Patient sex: M
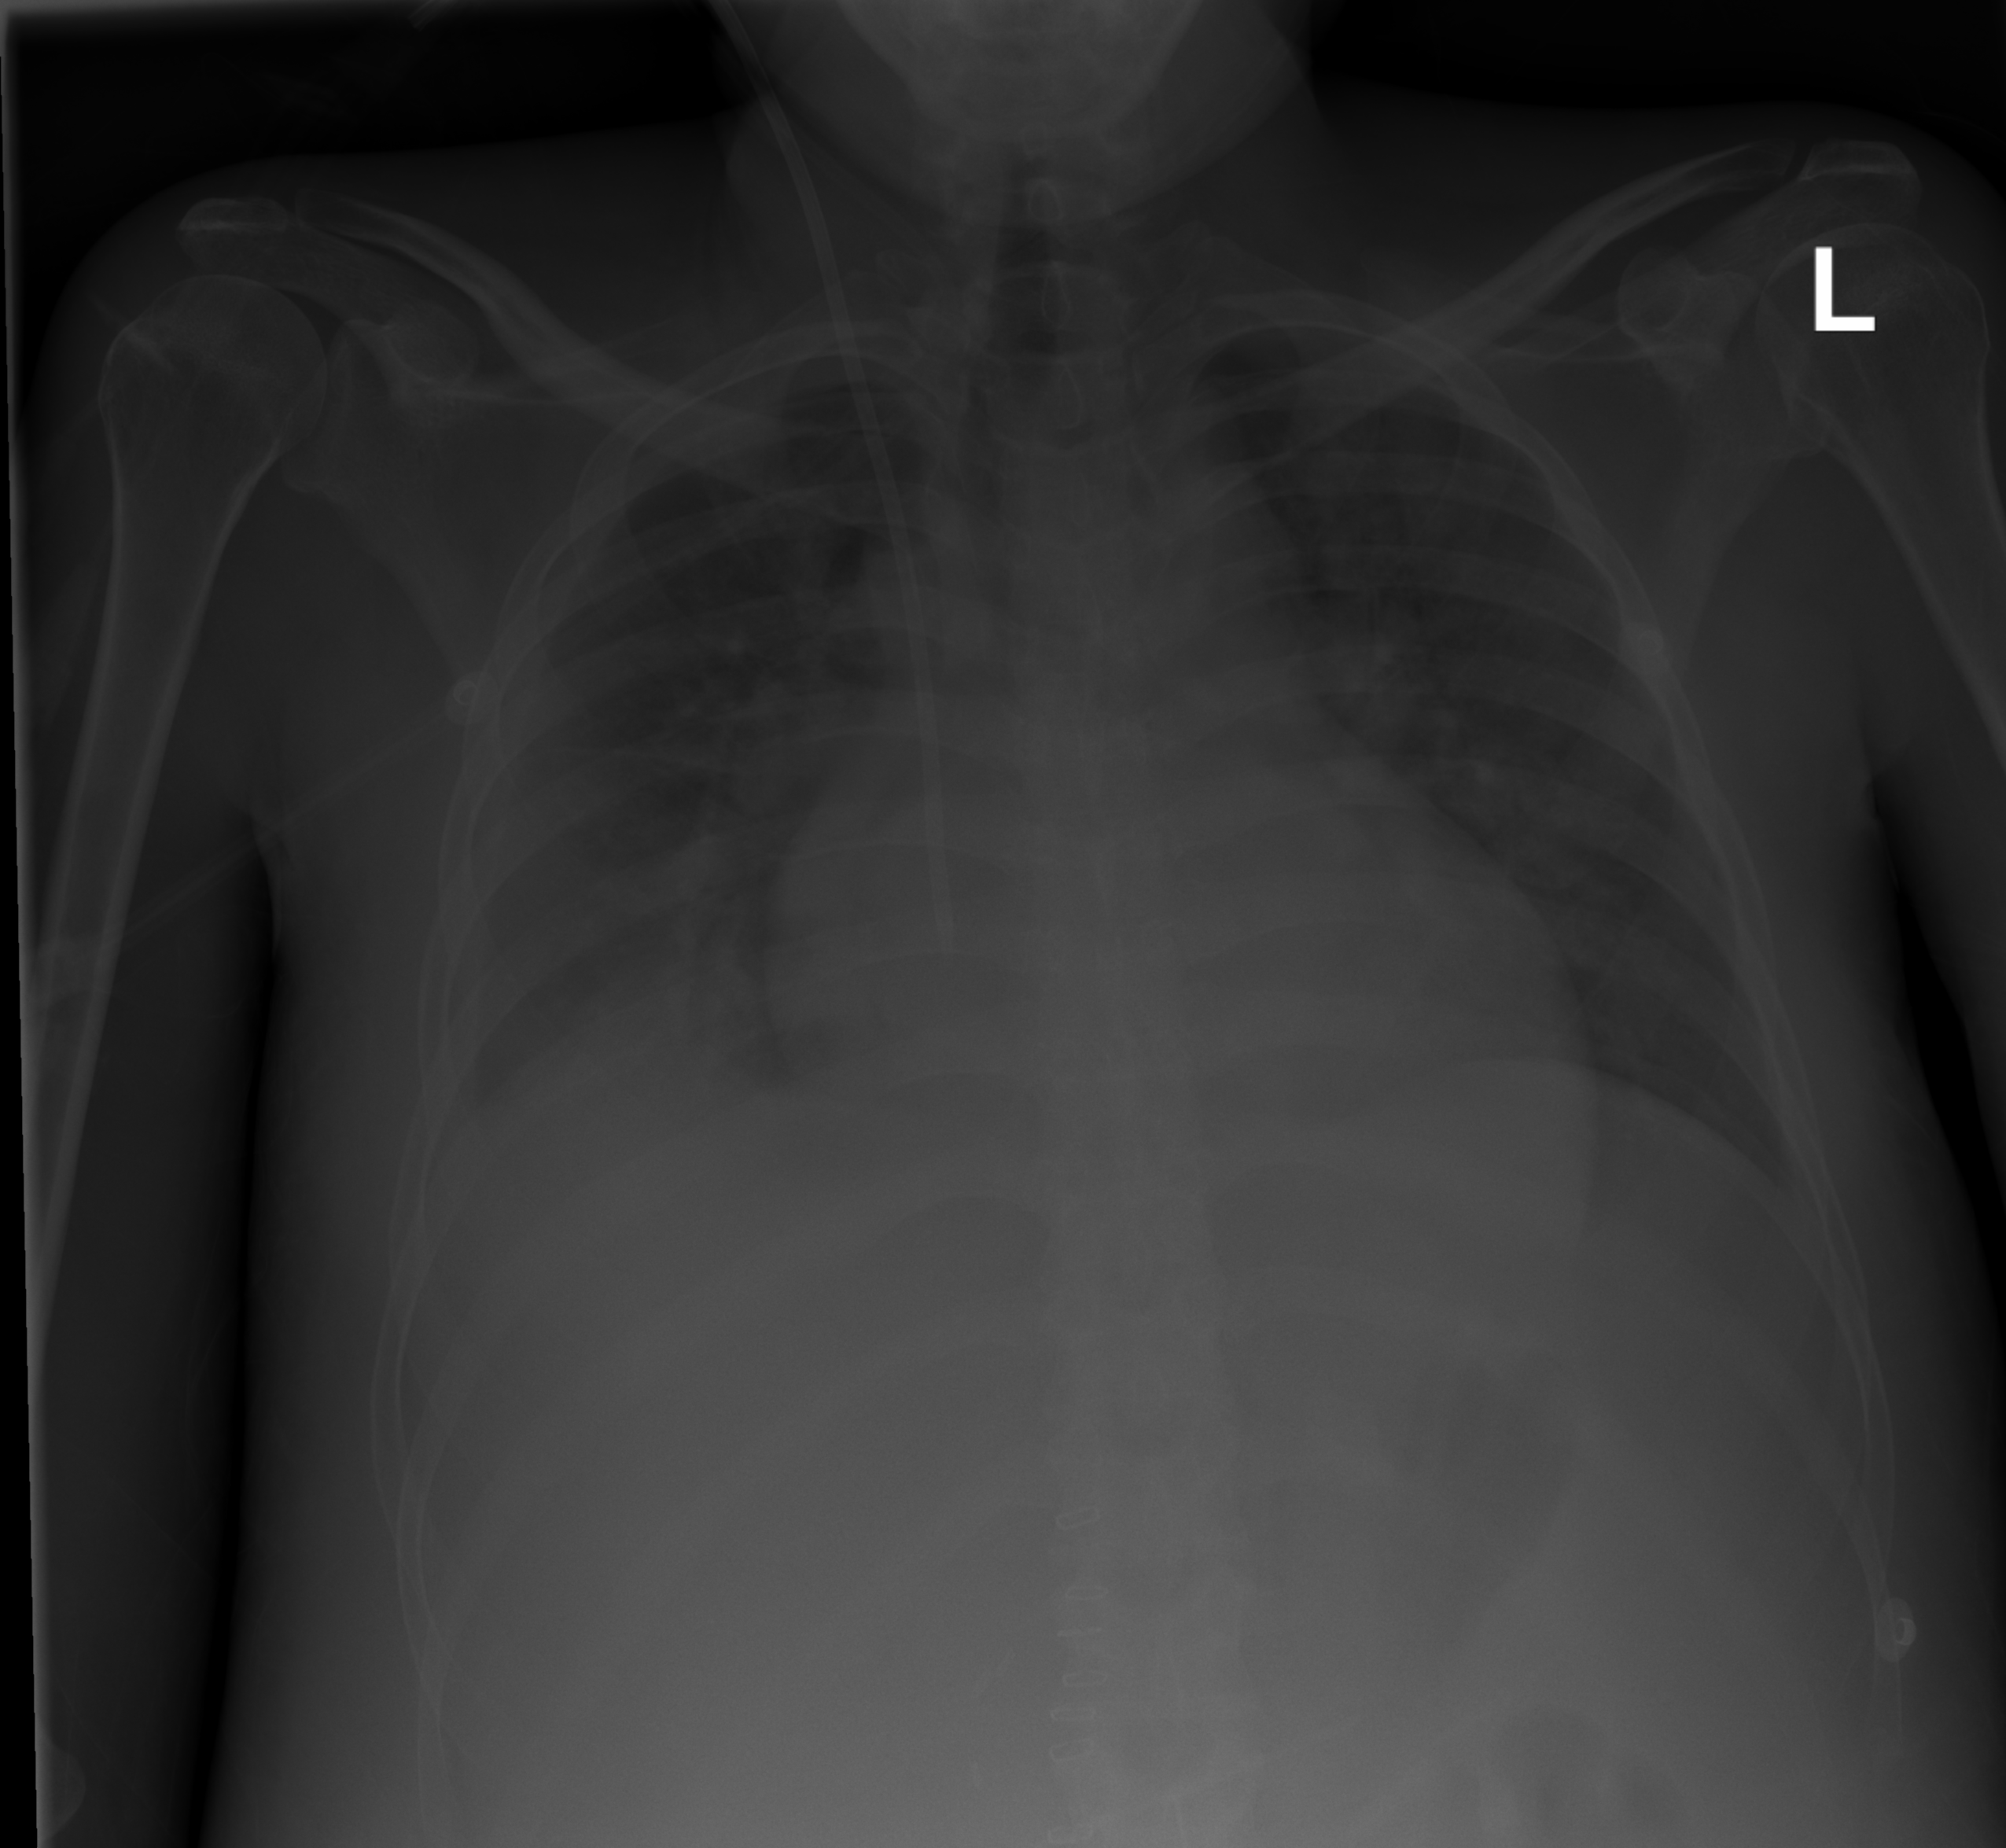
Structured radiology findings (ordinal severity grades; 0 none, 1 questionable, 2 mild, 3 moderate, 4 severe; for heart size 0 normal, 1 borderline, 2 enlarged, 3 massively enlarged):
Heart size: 2
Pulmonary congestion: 1
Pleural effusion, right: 2
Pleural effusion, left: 0
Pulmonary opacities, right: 0
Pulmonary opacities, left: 0
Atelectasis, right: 2
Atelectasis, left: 0